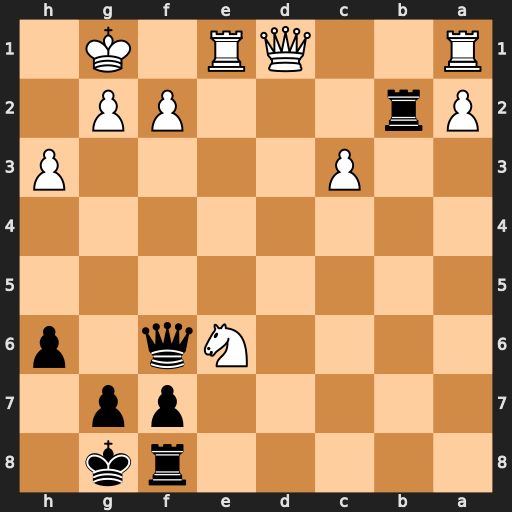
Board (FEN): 5rk1/5pp1/4Nq1p/8/8/2P4P/Pr3PP1/R2QR1K1
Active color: b
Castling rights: -
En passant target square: -
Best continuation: Qxf2+ Kh2 Qxg2#